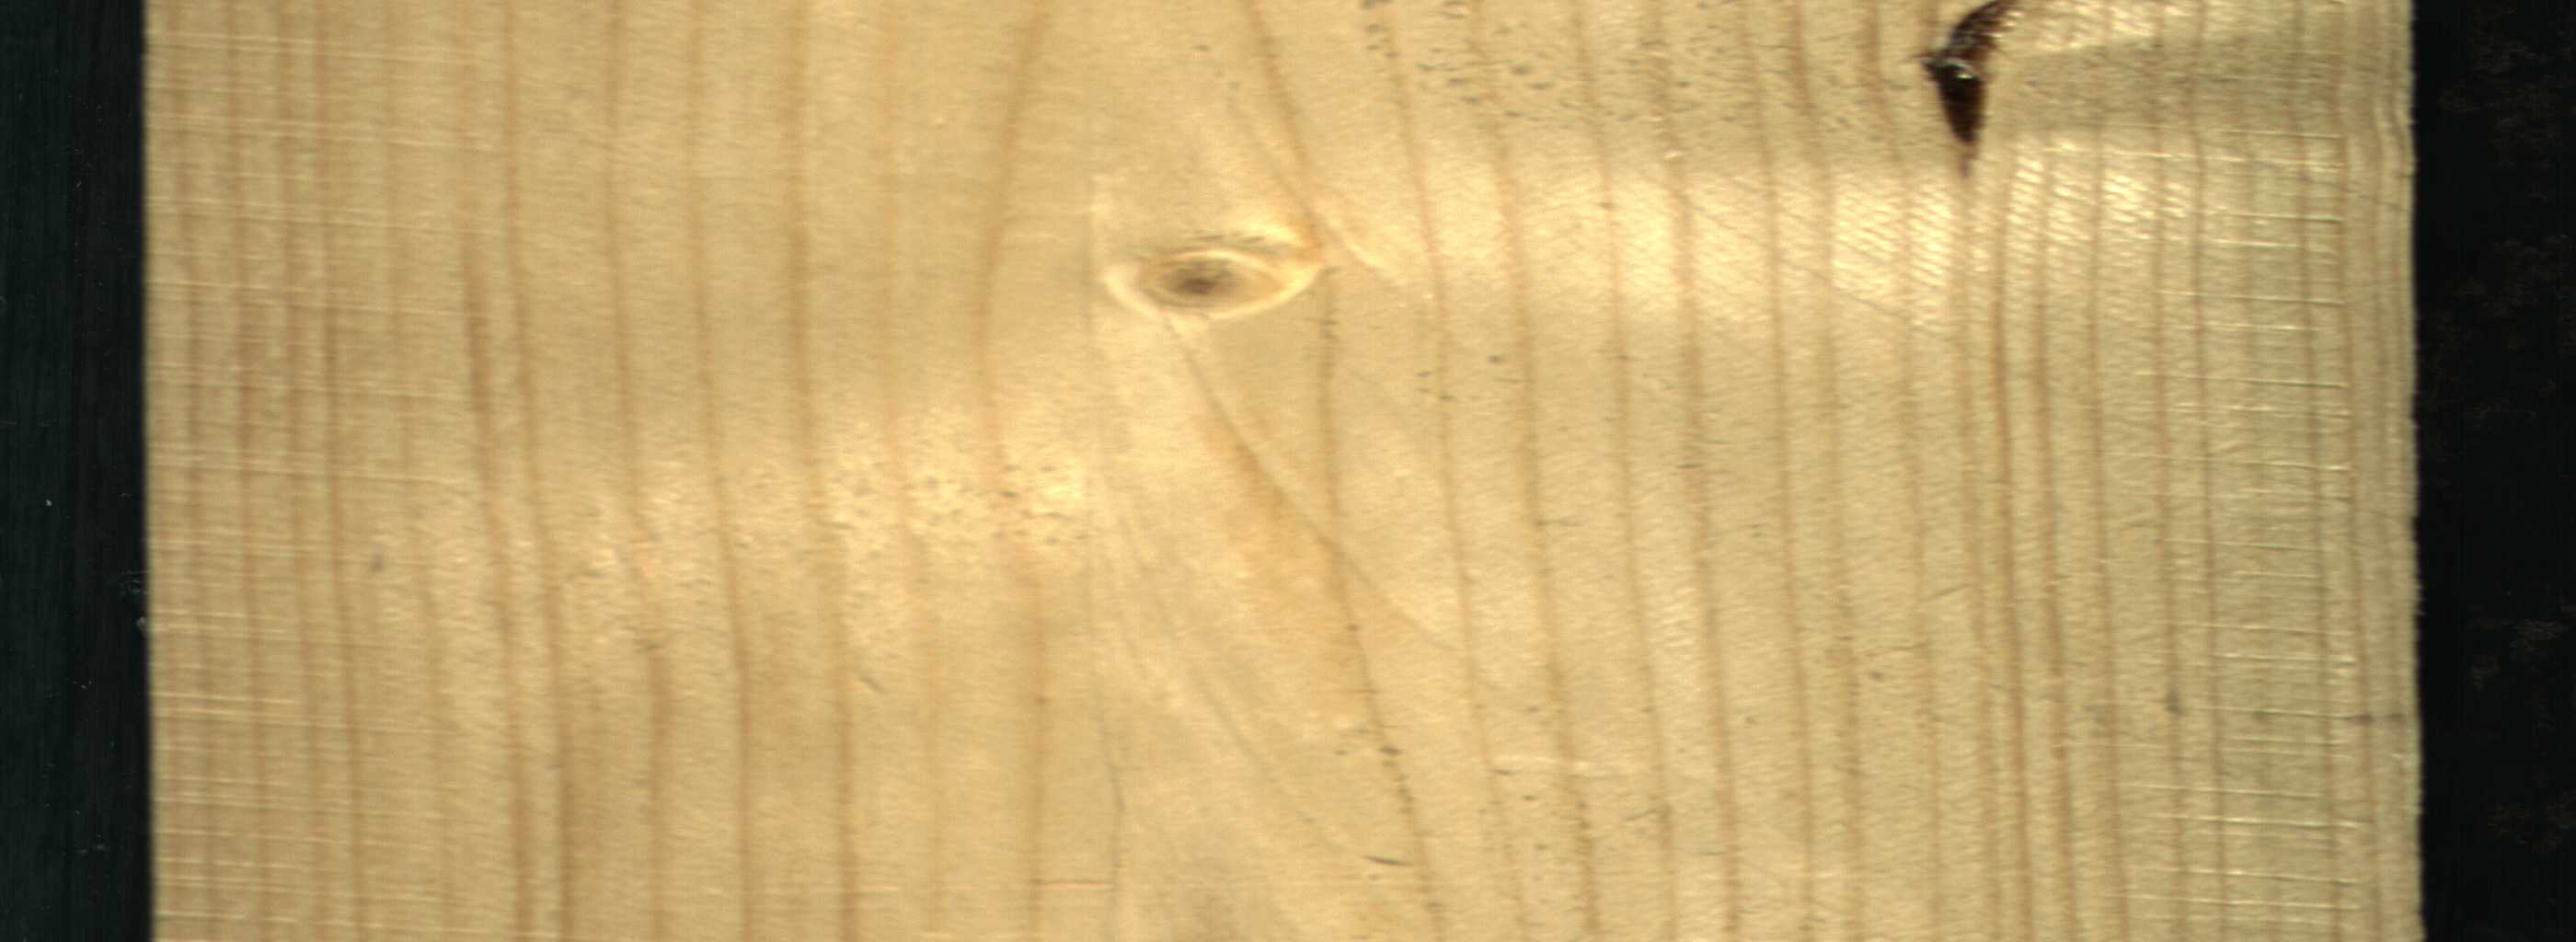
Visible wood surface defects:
resin
Live_Knot